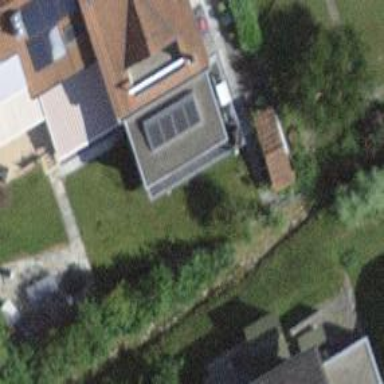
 consisting of solar photovoltaic panels."